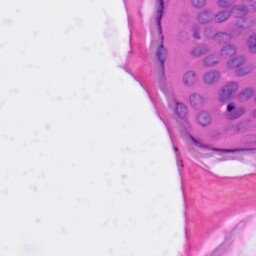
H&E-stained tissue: Skin